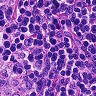
Metastatic tissue present: no